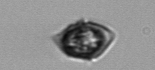
Label: Kryptoperidinium_triquetrum